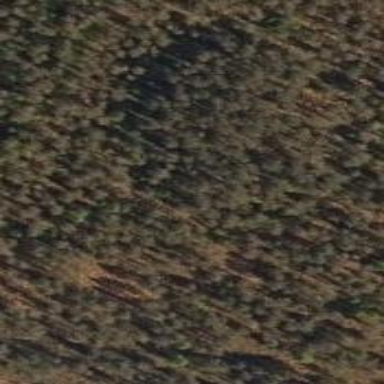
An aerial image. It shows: Needle-leaved woodland.